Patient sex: M
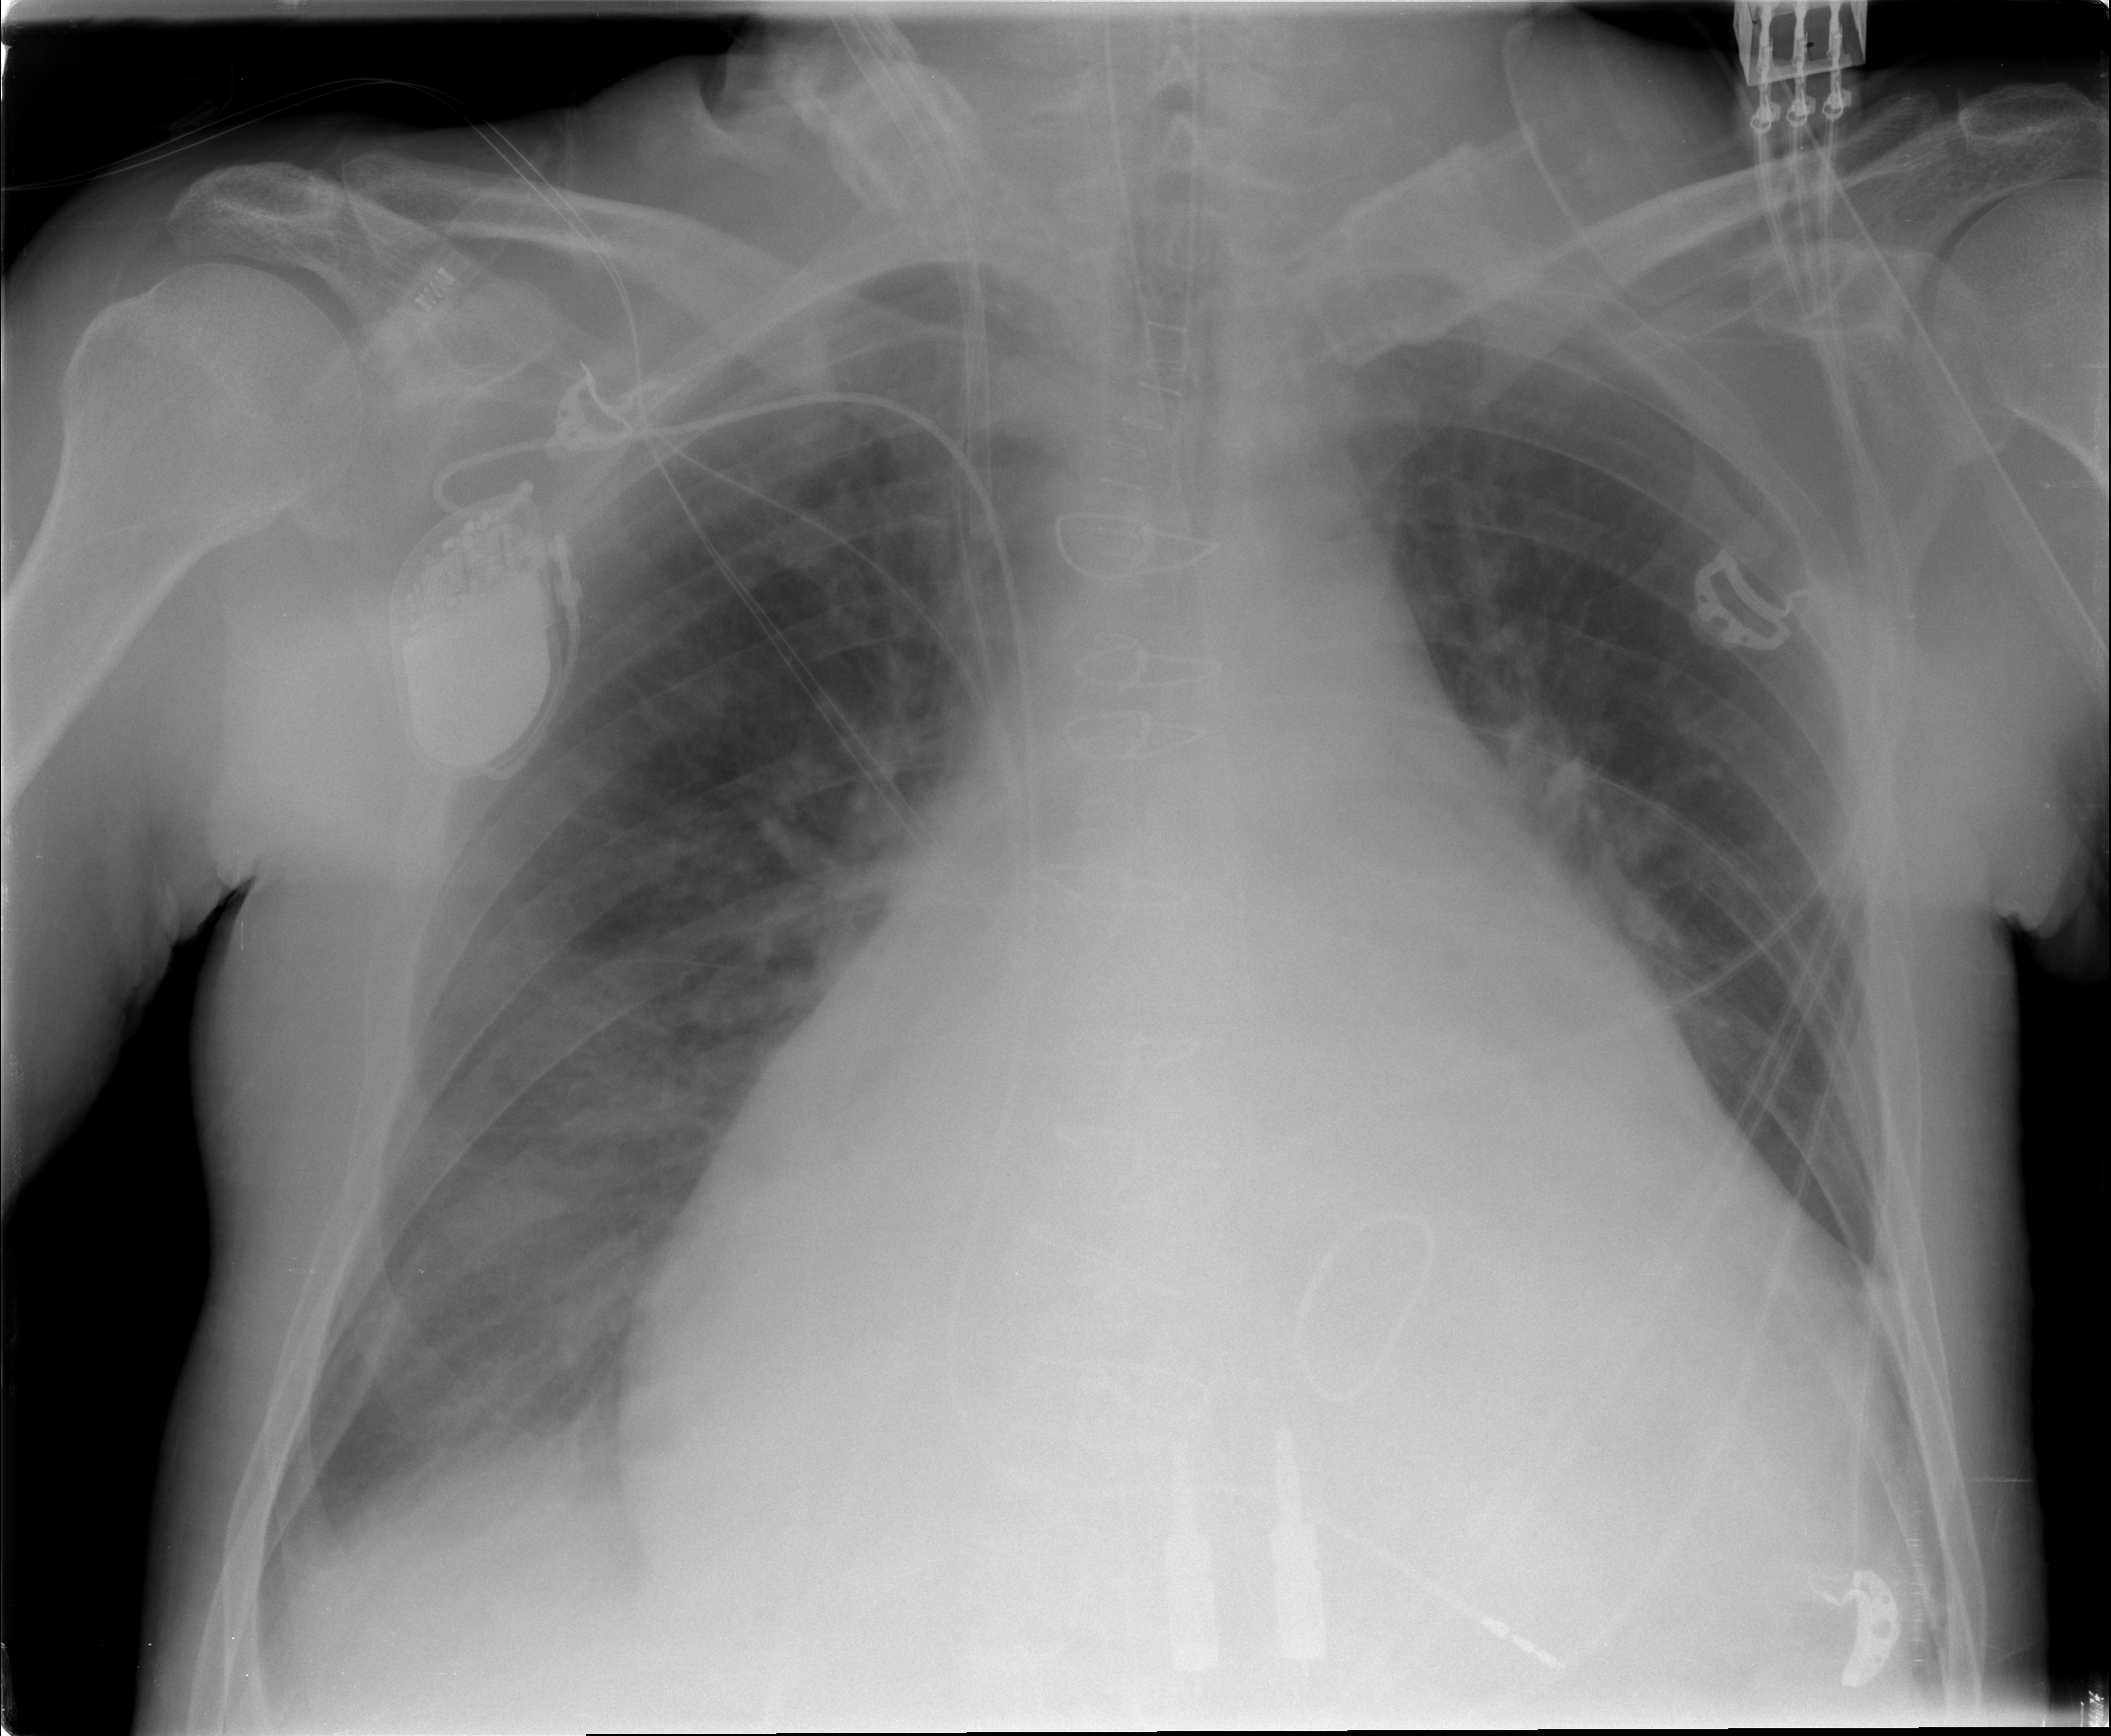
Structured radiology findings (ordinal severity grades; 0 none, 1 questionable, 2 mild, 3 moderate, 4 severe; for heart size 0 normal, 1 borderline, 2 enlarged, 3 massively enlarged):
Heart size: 3
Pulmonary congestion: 2
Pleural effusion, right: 2
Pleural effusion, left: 0
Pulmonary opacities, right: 0
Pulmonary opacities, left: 0
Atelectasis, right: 0
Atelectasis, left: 0